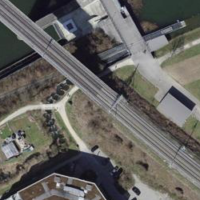
EUNIS habitat code: 55
Species observed at this site:
Fulica atra